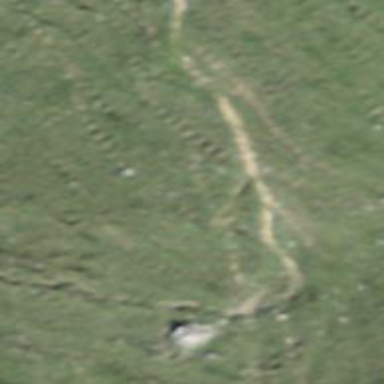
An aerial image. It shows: Path.